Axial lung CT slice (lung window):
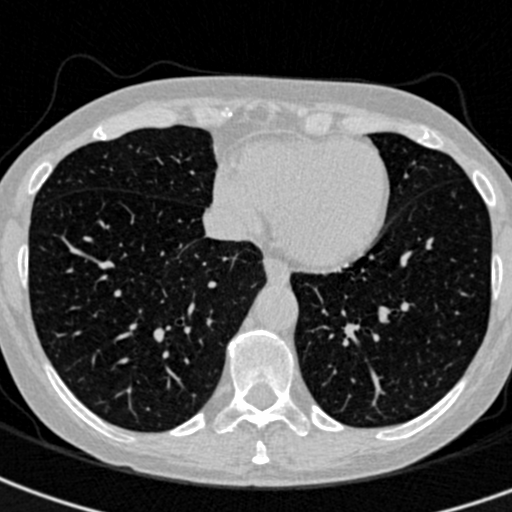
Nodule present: no